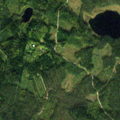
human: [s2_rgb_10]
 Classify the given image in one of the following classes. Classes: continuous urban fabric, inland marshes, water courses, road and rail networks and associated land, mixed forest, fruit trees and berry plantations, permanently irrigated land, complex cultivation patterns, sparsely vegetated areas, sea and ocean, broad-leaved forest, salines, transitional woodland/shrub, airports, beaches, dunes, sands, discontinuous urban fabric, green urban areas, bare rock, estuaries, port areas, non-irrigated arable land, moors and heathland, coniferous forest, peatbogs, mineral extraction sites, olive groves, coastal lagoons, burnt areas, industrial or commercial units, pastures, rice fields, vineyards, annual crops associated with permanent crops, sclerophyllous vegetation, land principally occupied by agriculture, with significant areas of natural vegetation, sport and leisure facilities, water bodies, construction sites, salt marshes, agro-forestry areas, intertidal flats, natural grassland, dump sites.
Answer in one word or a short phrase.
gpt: coniferous forest, mixed forest, transitional woodland/shrub